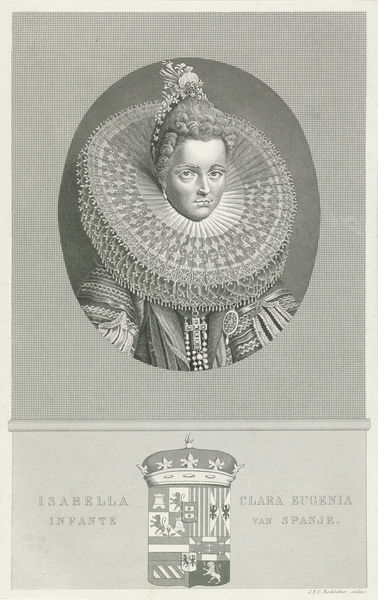
Titel: Portret van Isabella Clara Eugenia
Künstler: Jan Frederik Christiaan Reckleben
Standort: Amsterdam
Institution: Rijksmuseum
Schlagwörter: frau, frisur, grau, gesicht, kragen, spitze, portrait, adel, frontal, krone, spanien, schrift, gesteck, kreuz, druck, schwarz weiß, wappen, bänder, isabella, infante, eugenia